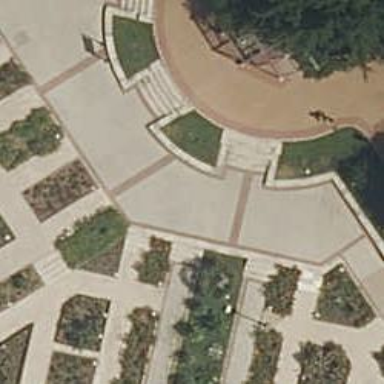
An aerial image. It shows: Set of steps made of paving stones.